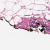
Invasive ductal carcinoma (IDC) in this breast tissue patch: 0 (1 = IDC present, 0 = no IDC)